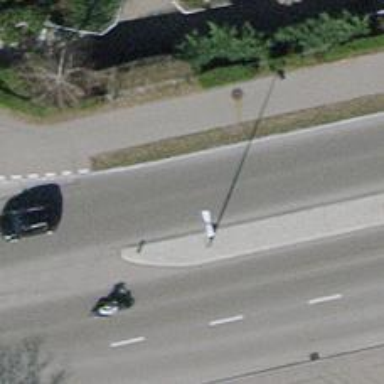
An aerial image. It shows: Primary highway with separate asphalt sidewalks.